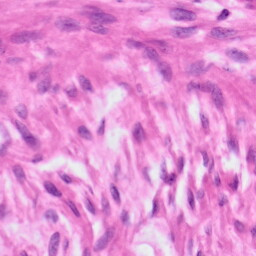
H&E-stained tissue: Ovarian